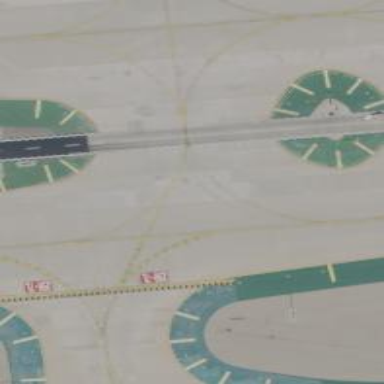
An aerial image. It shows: Image of taxiway at airport.